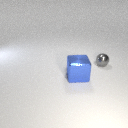
small gray metal sphere behind large blue metal cube